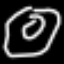
Label: donut